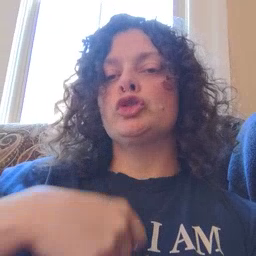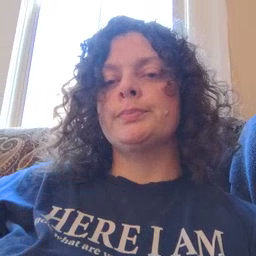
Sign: zipper